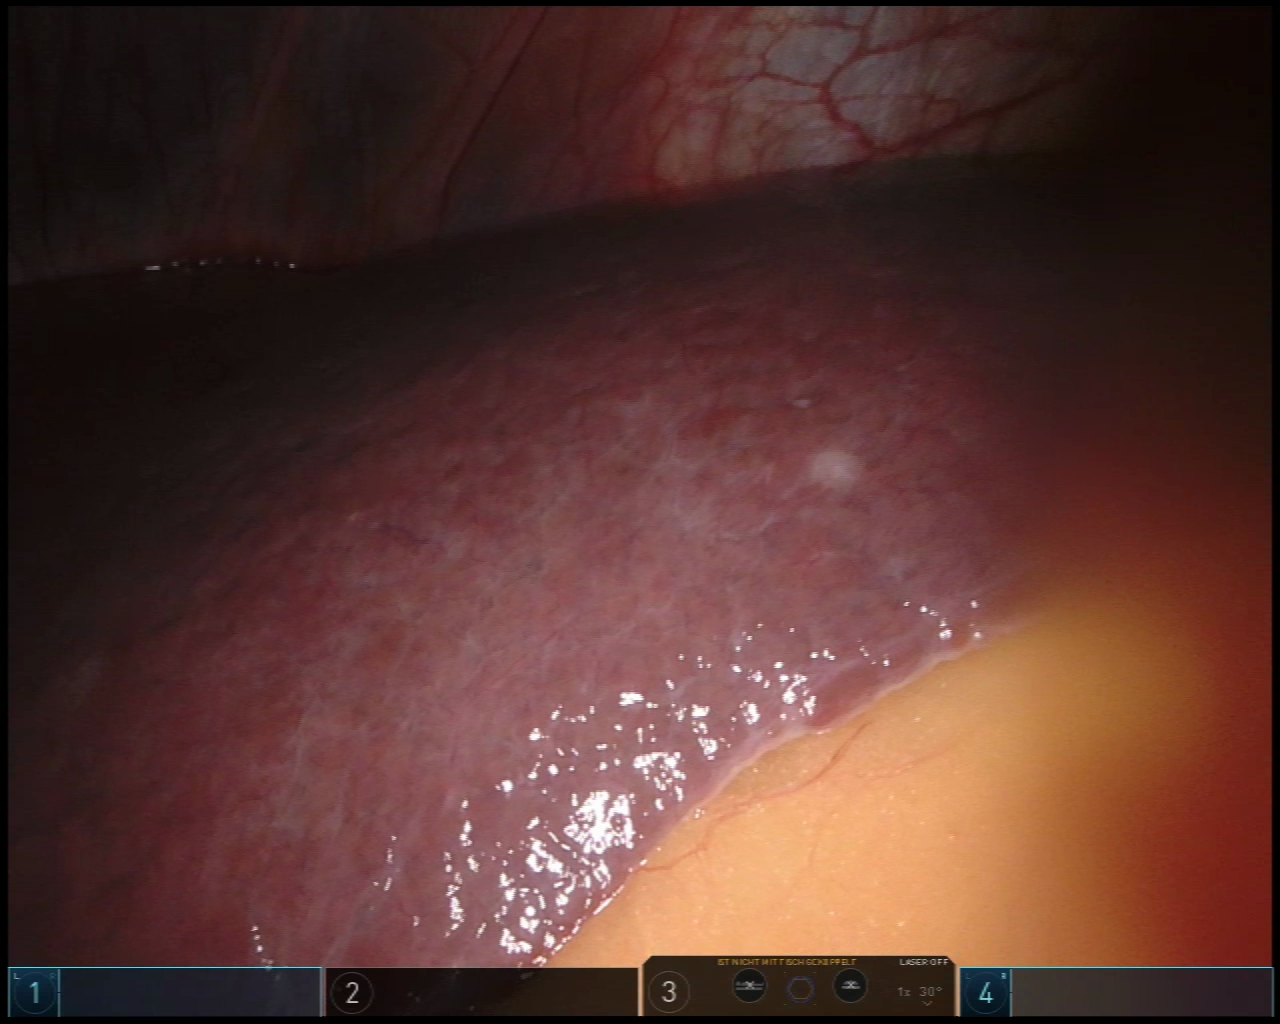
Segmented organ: liver
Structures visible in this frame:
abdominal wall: yes
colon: no
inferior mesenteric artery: no
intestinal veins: no
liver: yes
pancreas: no
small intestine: no
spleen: no
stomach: no
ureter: no
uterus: no
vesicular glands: no